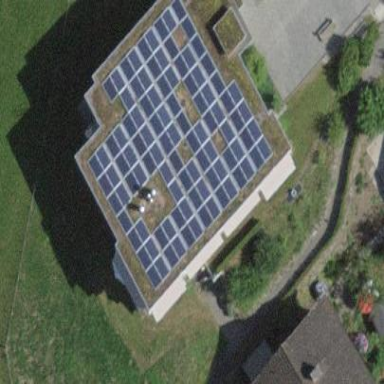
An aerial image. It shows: Solar photovoltaic panel generator.